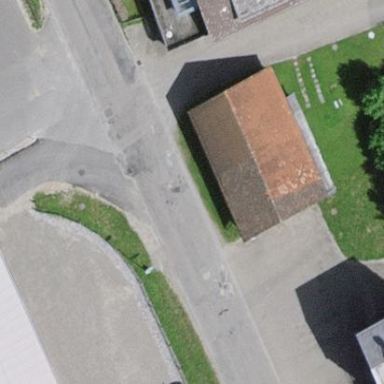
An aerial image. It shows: Warehouse.